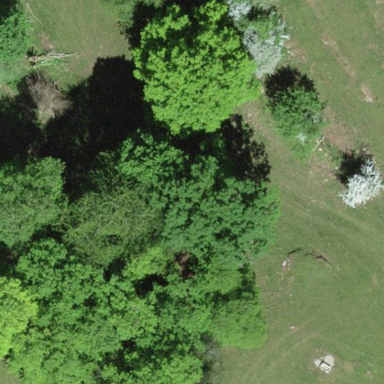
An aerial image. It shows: Forest area.